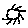
Label: sun